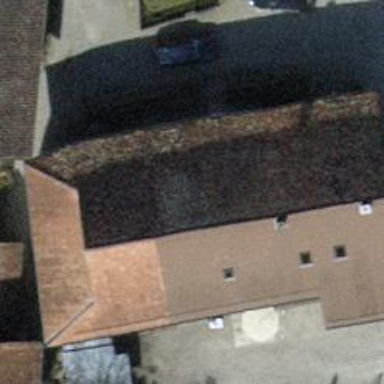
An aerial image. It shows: Gabled roof farm building.